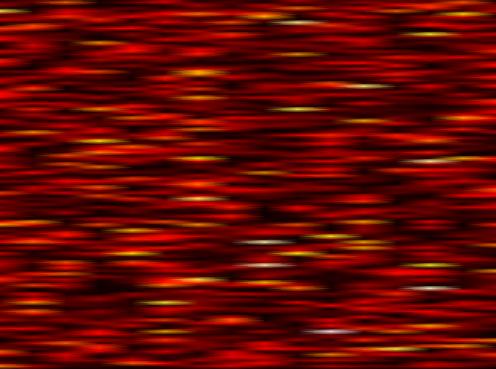
Label: OFDM